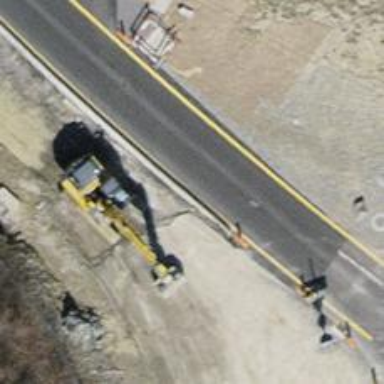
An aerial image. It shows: Asphalt motorway link.